I will show an image sequence of human cooking. I have annotated the images with numbered circles. Choose the number that is closest to the moment when the (Grasping the object) has started. You are a five-time world champion in this game. Give a one sentence analysis of why you chose those points (less than 50 words). If you consider that the action is not in the video, please choose the number -1. Provide your answer at the end in a json file of this format: {"points": []}
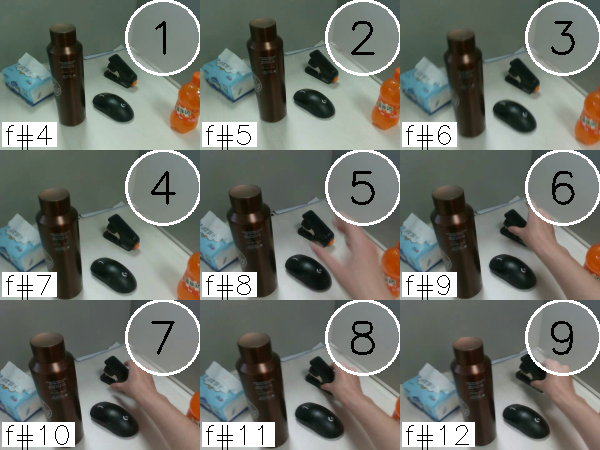
Frame 8 shows the clearest moment of hand-object contact.
{"points": [8]}